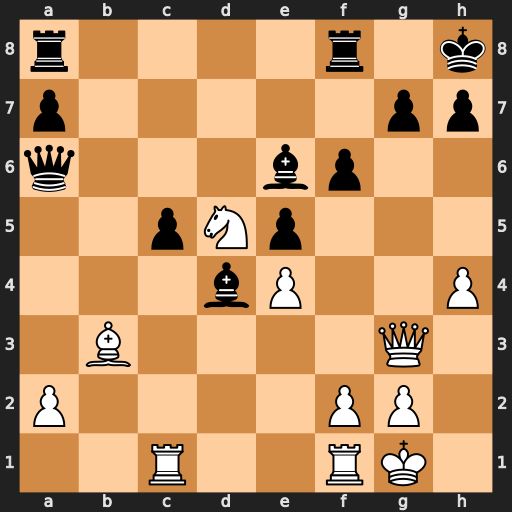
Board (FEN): r4r1k/p5pp/q3bp2/2pNp3/3bP2P/1B4Q1/P4PP1/2R2RK1
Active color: w
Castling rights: -
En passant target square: -
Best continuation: Nc7 Qb7 Nxe6